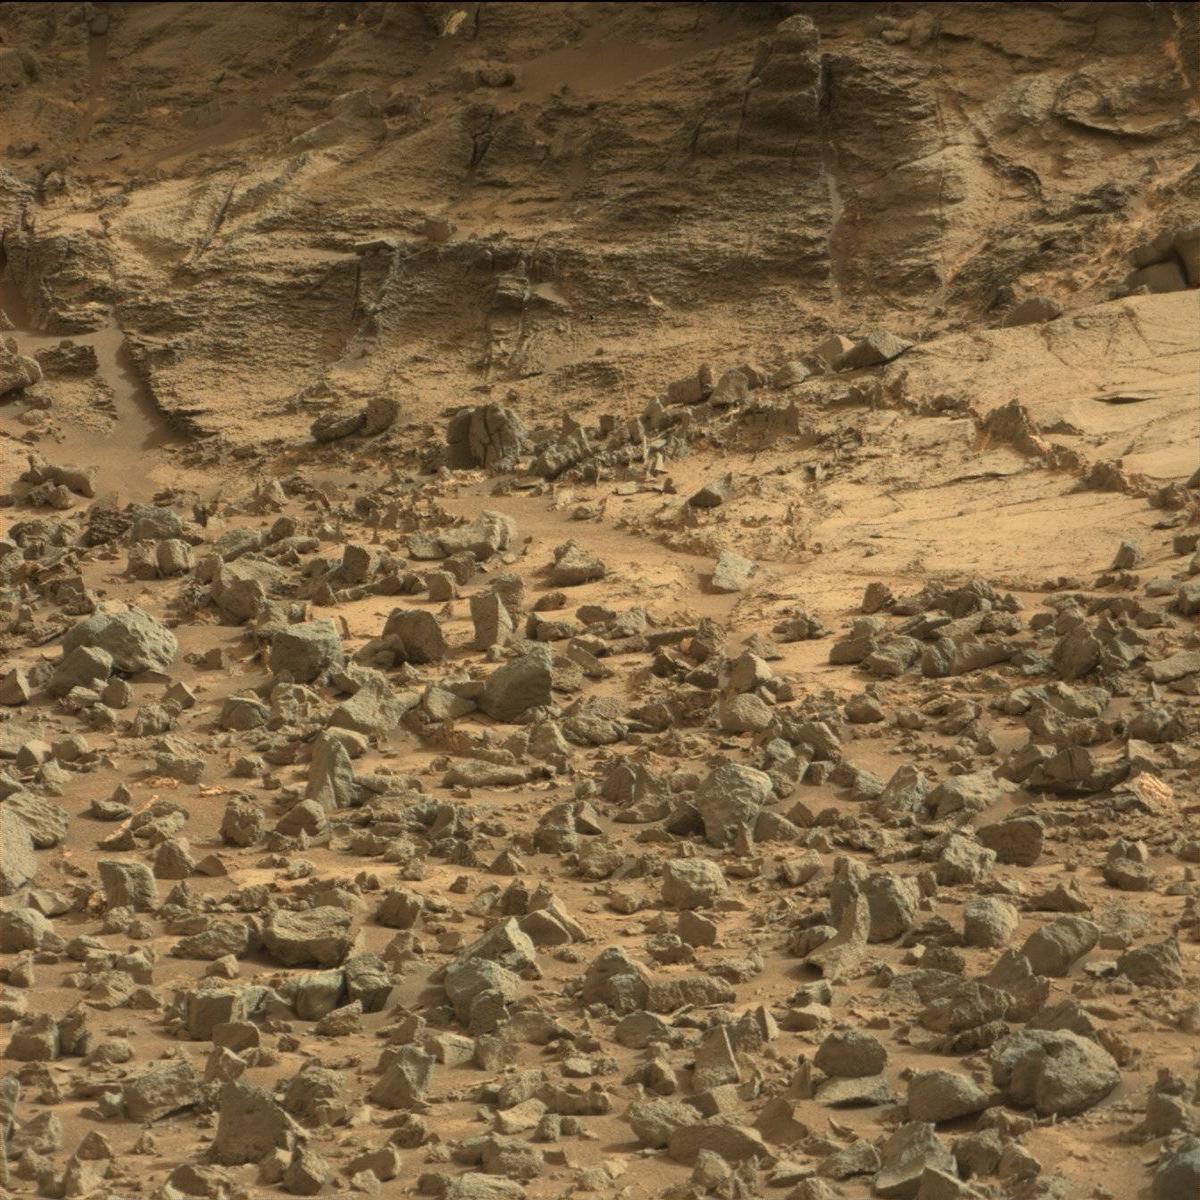
Terrain classes present: Bedrock, Sand / Soil